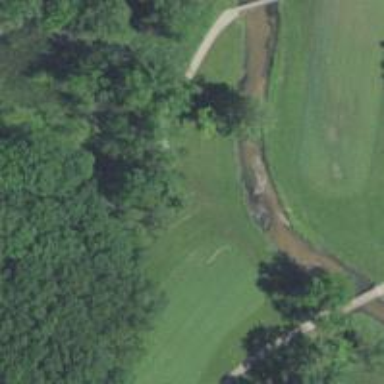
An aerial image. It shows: Picturesque scene of golf course with lateral water hazard.